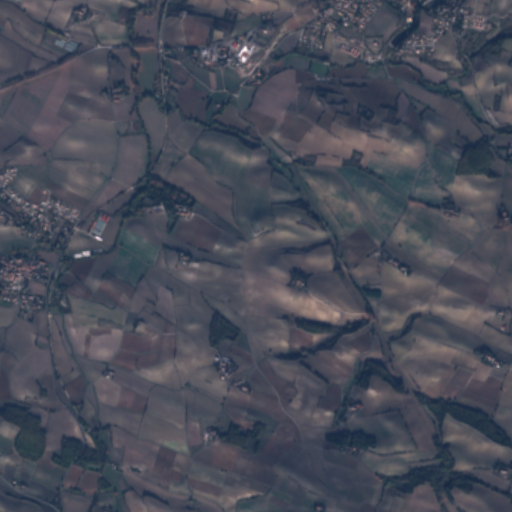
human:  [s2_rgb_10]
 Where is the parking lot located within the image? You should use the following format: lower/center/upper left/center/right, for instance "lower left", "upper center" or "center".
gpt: The parking lot is located in the upper center of the image.
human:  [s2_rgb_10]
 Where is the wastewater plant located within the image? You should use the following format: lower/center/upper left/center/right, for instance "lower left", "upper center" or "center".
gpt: The wastewater plant is located in the upper center of the image.
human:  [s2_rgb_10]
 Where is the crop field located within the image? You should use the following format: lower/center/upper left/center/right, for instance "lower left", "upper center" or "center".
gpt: There is no crop field in the image.